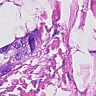
Metastatic tissue present: yes